Question: I have a set of parameters that I need to edit, some of which are enums.
As of today, I use the raw value of the enum in a QSpinBox, which is not friendly at all. You have to remember the values by yourself and set the good one:

For instance, E_Range could be presenting a combobox with these:
'''
typedef enum {
ERANGE_2_5 = 0, /*!< +/- 2.5 V */
ERANGE_5 = 1, /*!< +/- 5 V */
ERANGE_10 = 2, /*!< +/- 10 V */
ERANGE_AUTO = 3 /*!< Auto range */
} TVoltageRange_e;
'''
I didn't find anything about using an enum in a QComboBox. Is it possible?
If yes, what are the steps?
I mean, I guess I'll have to declare the enum through Qt so that it is "enumerable" with the Qt metaobject. But from there, I'm not sure.
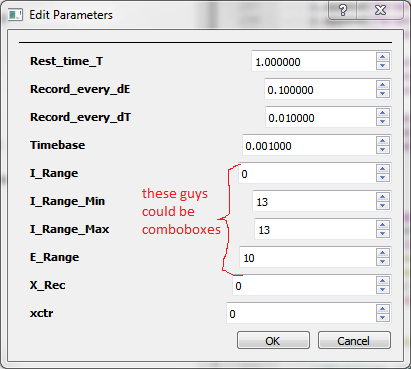
Answer: Of course you can always hardcode the values, but as soon as you modify that enum you have to rememeber to change the code that populates your combobox.
> I mean, I guess I'll have to declare the enum through Qt so that it is "enumerable" with the Qt metaobject. But from there, I'm not sure.
Exactly, using introspection is a smart move. Mark the enum with 'Q_ENUMS' and add the 'Q_OBJECT' macro. Then:
- 'Class::staticMetaObject()'- 'QMetaEnum''QMetaObject::indexOfEnumerator()''QMetaObject::enumerator()'- 'QMetaEnum::keyCount()''QMetaEnum::key()''QMetaEnum::keyToValue()'
With this you'll be able to populate your combobox programmatically (the typical pattern is to add the enum key as the user-visible string and the corresponding value as its "item data", cf. 'QComboBox''s documentation.)